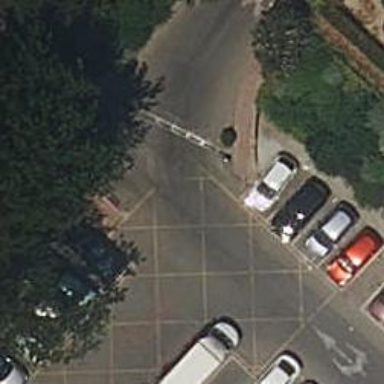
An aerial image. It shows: Asphalt parking aisle along service road.